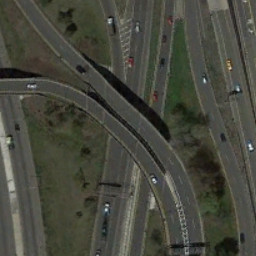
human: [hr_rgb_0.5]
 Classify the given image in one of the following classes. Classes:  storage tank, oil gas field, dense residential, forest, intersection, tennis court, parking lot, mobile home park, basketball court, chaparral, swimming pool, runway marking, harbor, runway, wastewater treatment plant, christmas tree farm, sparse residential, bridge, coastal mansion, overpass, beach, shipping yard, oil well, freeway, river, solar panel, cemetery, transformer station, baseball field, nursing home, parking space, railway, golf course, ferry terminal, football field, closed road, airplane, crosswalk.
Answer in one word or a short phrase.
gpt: overpass